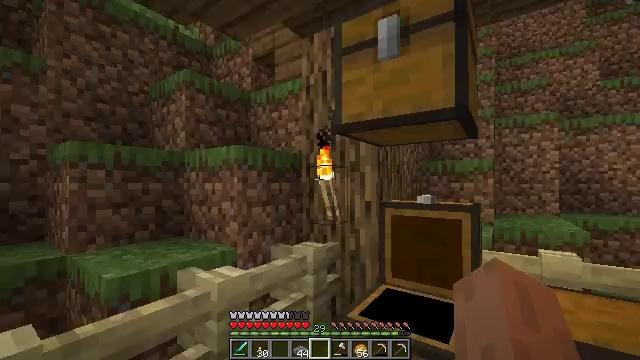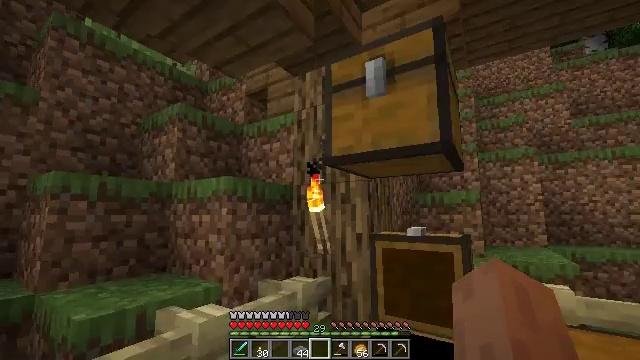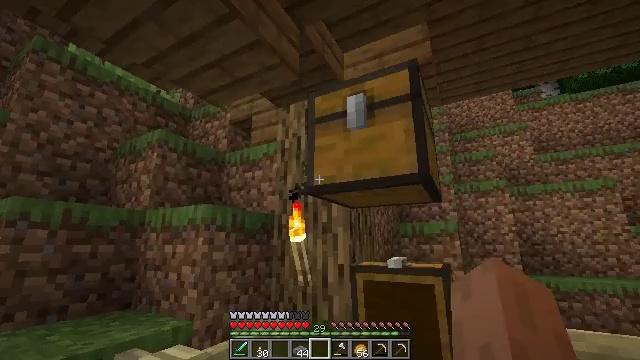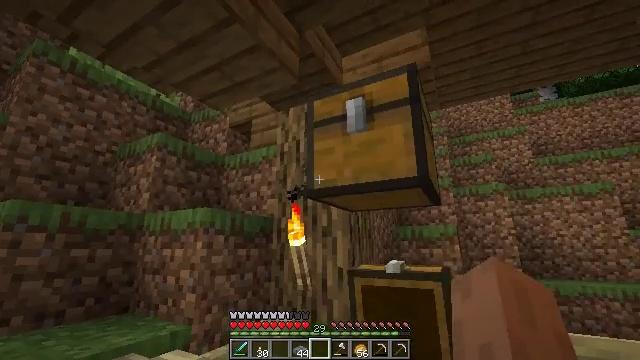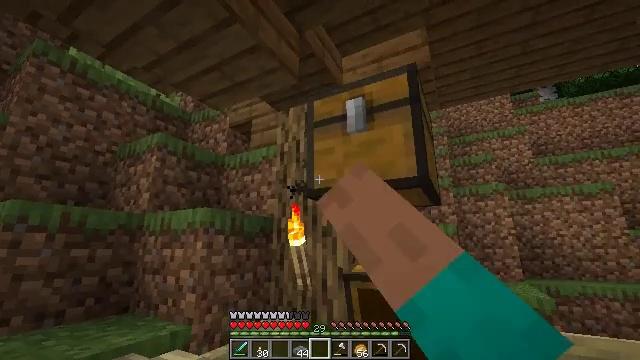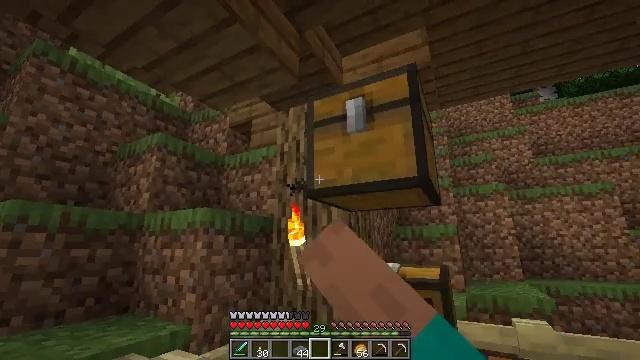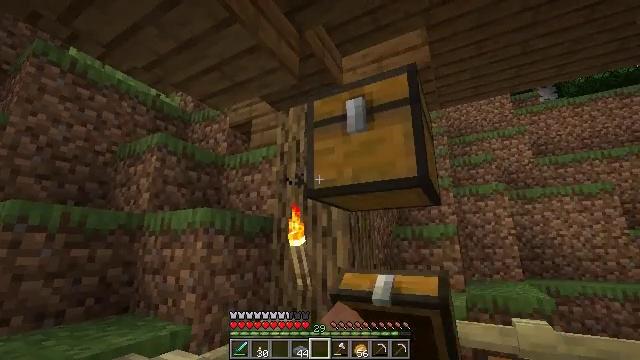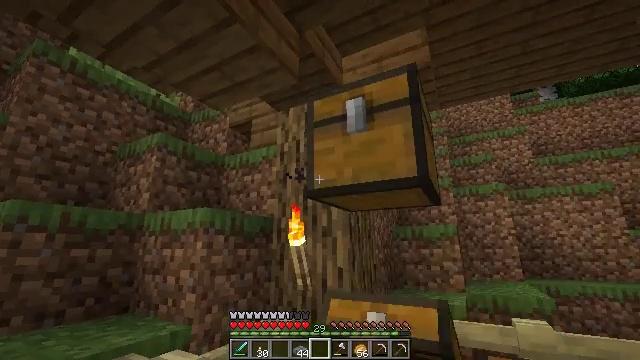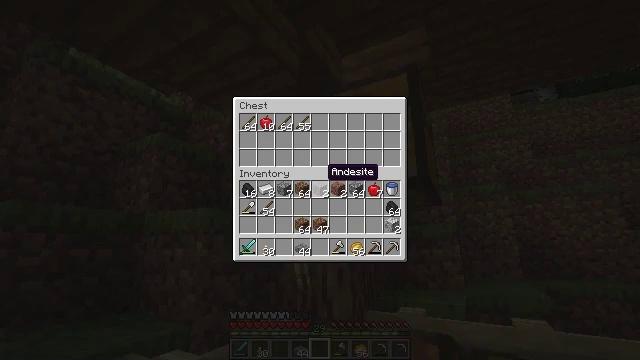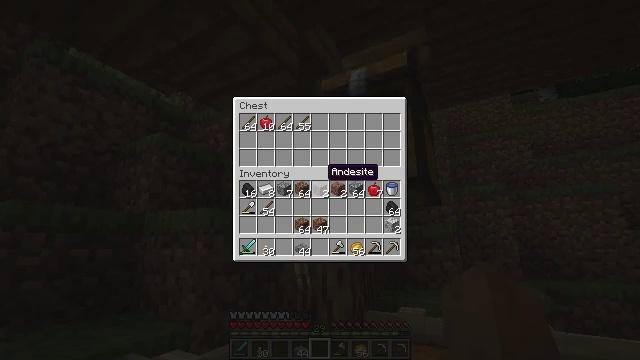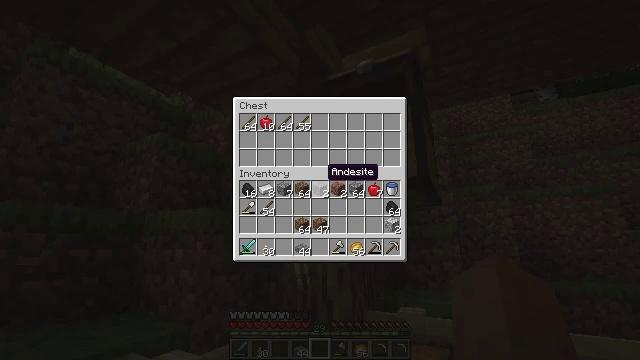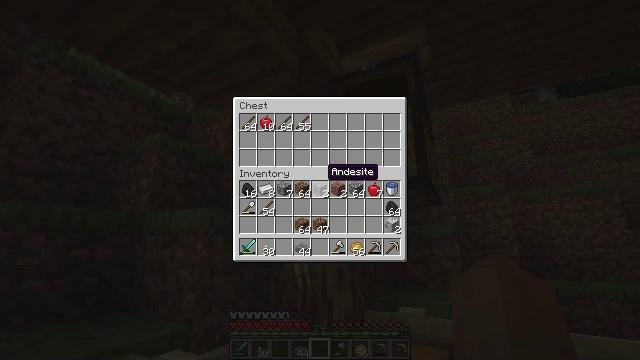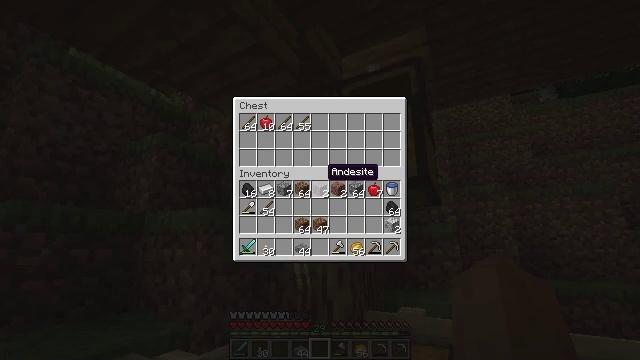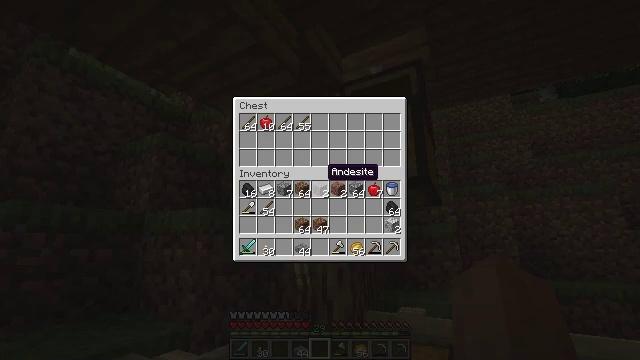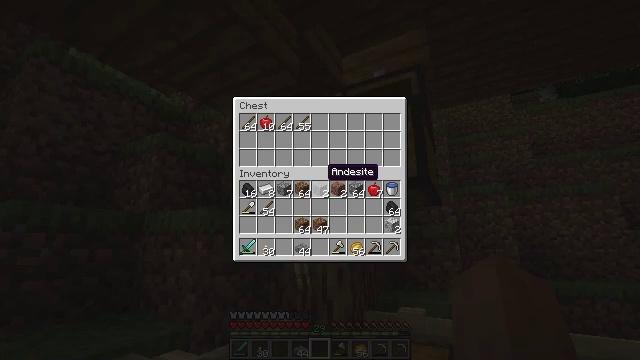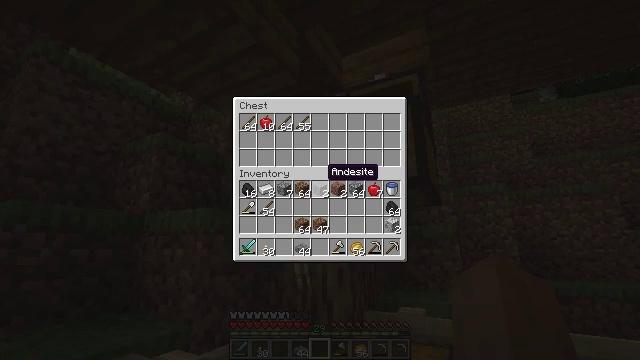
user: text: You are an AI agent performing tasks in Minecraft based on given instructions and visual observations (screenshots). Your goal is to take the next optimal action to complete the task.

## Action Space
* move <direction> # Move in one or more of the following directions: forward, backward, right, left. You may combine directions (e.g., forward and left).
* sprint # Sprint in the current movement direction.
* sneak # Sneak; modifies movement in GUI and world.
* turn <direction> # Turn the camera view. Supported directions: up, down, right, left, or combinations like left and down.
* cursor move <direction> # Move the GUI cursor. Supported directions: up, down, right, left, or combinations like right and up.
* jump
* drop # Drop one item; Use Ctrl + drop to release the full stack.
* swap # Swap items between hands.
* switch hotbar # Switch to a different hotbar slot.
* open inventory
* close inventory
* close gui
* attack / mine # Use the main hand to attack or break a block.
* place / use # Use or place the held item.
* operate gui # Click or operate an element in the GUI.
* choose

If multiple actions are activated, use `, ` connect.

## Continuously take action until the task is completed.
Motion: motion action
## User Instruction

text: Gather birch log for crafting.
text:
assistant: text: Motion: turn right and up
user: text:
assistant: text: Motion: turn right and up
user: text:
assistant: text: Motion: use / place
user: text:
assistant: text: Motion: use / place
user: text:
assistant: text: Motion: use / place
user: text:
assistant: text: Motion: no_op
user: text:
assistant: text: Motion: no_op
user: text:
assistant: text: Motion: no_op
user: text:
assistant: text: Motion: no_op
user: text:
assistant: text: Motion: no_op
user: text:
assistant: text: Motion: no_op
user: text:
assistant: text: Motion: no_op
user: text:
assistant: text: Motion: no_op
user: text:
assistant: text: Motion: no_op
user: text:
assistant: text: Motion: no_op
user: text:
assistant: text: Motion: no_op
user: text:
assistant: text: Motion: cursor move right and down
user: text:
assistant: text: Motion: cursor move right and down
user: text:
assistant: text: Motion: cursor move down
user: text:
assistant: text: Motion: cursor move down
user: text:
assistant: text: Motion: no_op
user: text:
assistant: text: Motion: no_op
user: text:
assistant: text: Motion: cursor move left
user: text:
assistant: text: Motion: sneak, cursor move left
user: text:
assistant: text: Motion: sneak, cursor move left
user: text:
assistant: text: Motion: sneak, cursor move left and up
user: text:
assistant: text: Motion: sneak, cursor move left
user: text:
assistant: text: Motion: sneak
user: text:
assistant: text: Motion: sneak
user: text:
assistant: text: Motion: sneak